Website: apple
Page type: review-order
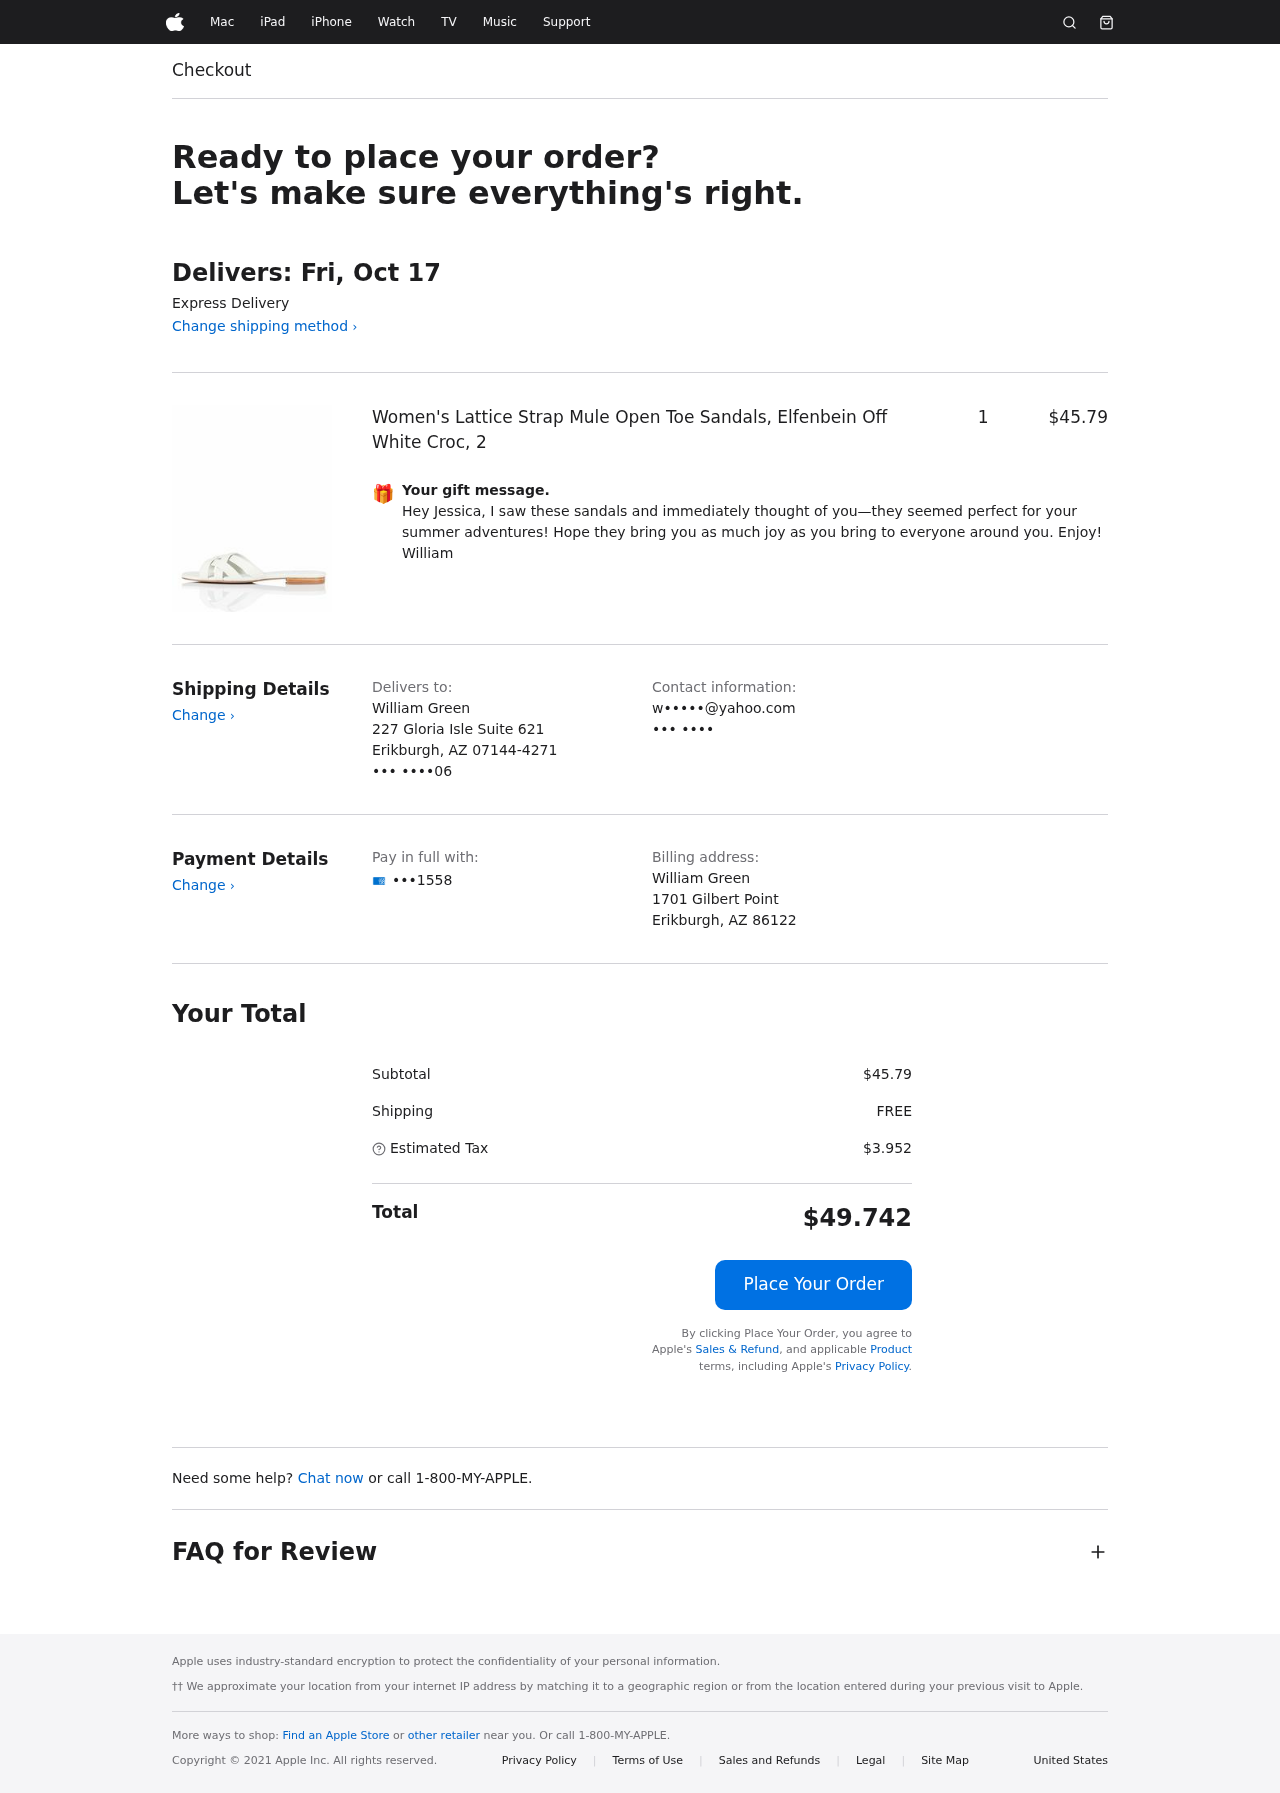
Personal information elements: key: PII_CARD_LAST4
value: •••1558
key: PII_CITY
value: Erikburgh
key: PII_EMAIL
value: w•••••@yahoo.com
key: PII_FULLNAME
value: William Green
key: PII_GIFT_MESSAGE
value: Hey Jessica, I saw these sandals and immediately thought of you—they seemed perfect for your summer adventures! Hope they bring you as much joy as you bring to everyone around you. Enjoy! William
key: PII_PHONE
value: ••• ••••06
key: PII_PHONE_ALT
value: ••• ••••
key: PII_POSTCODE2
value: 86122
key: PII_POSTCODE_FULL
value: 07144-4271
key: PII_STATE_ABBR
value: AZ
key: PII_STREET
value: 227 Gloria Isle Suite 621
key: PII_STREET2
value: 1701 Gilbert Point
Product elements: key: PRODUCT1_NAME
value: Women's Lattice Strap Mule Open Toe Sandals, Elfenbein Off White Croc, 2
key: PRODUCT1_PRICE
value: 45.79
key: PRODUCT1_QUANTITY
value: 1
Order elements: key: ORDER_DELIVERY_DATE
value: Delivers: Fri, Oct 17
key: ORDER_SUBTOTAL
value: $45.79
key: ORDER_SHIPPING_COST
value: FREE
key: ORDER_TAX
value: $3.952
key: ORDER_TOTAL
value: $49.742